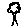
Label: tree